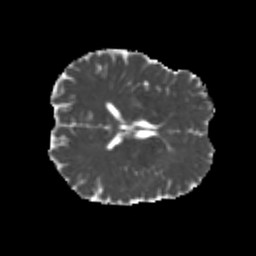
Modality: MD
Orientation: axial
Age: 22
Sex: male
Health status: healthy
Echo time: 0.074 s